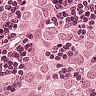
Metastatic tissue present: yes